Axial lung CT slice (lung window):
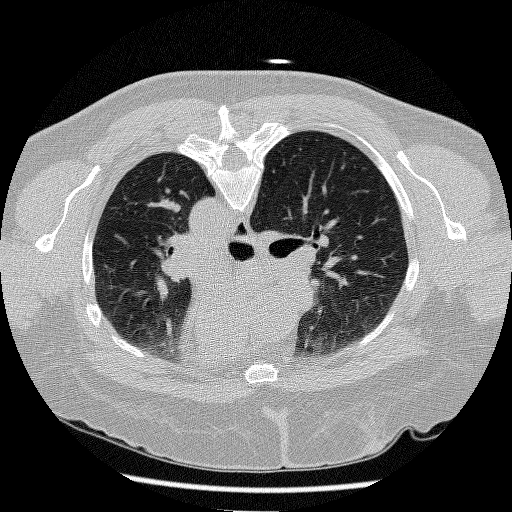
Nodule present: no